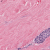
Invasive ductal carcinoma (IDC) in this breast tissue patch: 1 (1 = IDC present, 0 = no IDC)